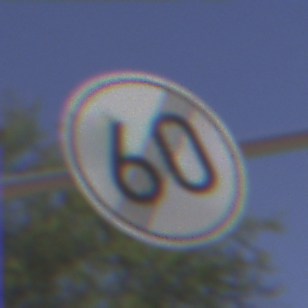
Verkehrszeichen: EndeGeschwindigkeit60
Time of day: Midday
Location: Outdoor (RoadRail)
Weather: Clear
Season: NotSpecified
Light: Natural